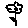
Label: flower